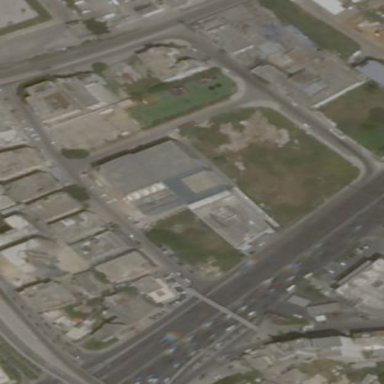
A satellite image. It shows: Building with furniture shop.